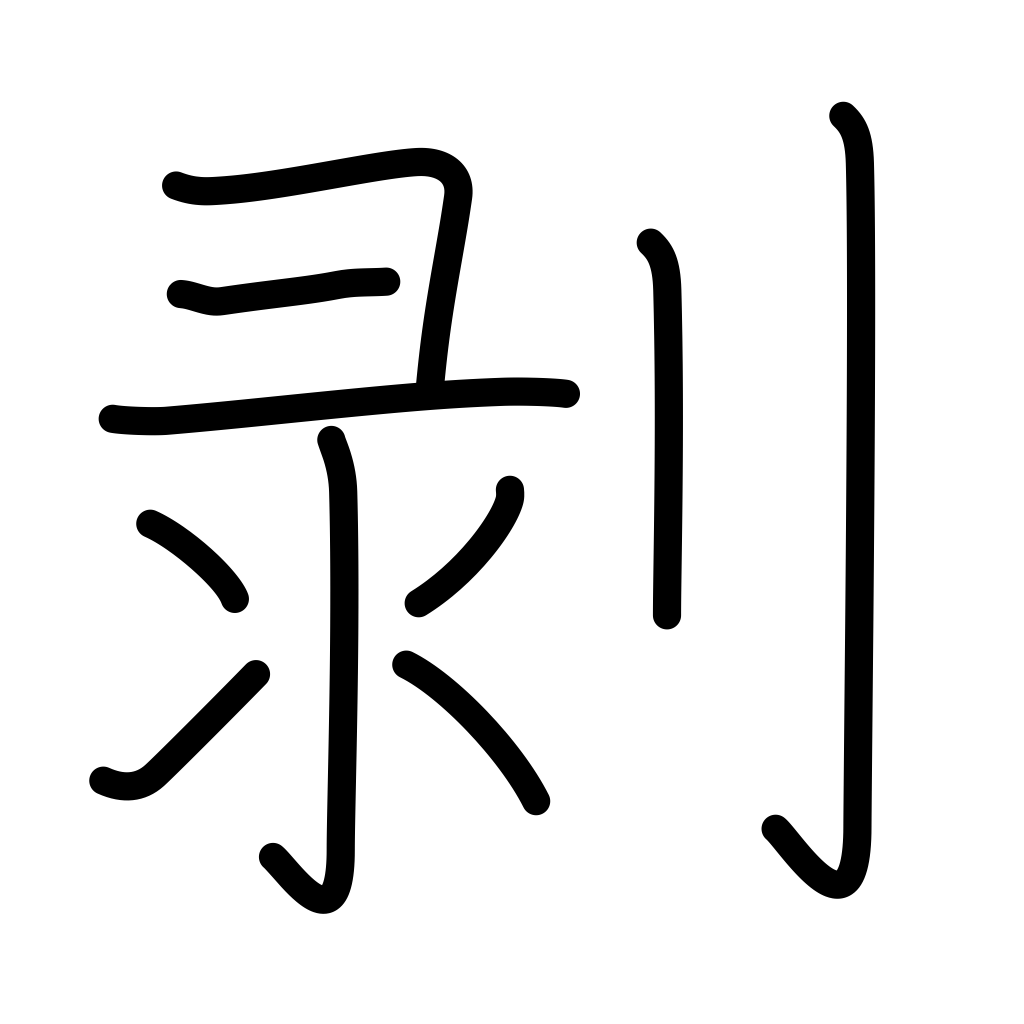
Meaning: come off, peel, fade, discolor